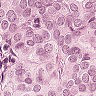
Metastatic tissue present: yes